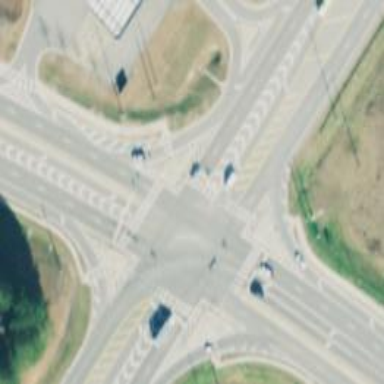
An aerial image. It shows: Marked road crossing.